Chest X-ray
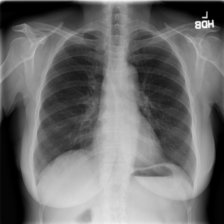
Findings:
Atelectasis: negative
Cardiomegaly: negative
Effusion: negative
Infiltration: negative
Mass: negative
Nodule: negative
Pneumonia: negative
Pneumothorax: negative
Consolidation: negative
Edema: negative
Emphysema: negative
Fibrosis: negative
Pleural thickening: negative
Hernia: negative